Field crop: maize
Growth stage: 1
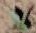
Species: datura